Question: i m working on website i have designed 3 html pages now i want to connect these pages by 'button click' on them , for example if user select one option from drop down menu and click on it , it will go to the next html page etc.
for example , am trying to show similar example in below image
If one option select 'To' field and one from 'From' field then click on search , it should move to next page

My Html Try :
'''
</form>
<p class="h2">Quick Search</p>
<div class="sb2_opts">
<p>
</p>
<form method="post" action="flights.html" >
<p>Enter your source and destination.</p>
<p>
From:</p>
<select name="from">
<option value="Islamabad">Islamabad</option>
<option value="Lahore">Lahore</option>
<option value="murree">Murree</option>
<option value="Muzaffarabad">Muzaffarabad</option>
</select>
<p>
To:</p>
<select name="To">
<option value="Islamabad">Islamabad</option>
<option value="Lahore">Lahore</option>
<option value="murree">Murree</option>
<option value="Muzaffarabad">Muzaffarabad</option>
</select>
<input type="submit" value="search" />
</form>
</form> </table>
'''
in this code after every different entry in dropdown menu and click on search button will open different html page. Can anyone give me a clue if I do it in PHP then how ? any link or example is highly appreciated.
Thank you
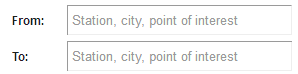
Answer: You have a few options.
1. You could update the action of the form based upon the select you care about or
2. You could redirect or include from a processing page
The second option is better because it reduces redundant processing code on the different pages, so on the processing page, you check which select option was passed and either include the HTML page you want or redirect to it using the 'header("Location:");' function in php.
Based on this, you would set the form action to something like "flights-processing.php". In flights-processing.php would be:
'''
<?php
$from = isset($_POST['from'])?$_POST['from']:'';
$to = isset($_POST['to'])?$_POST['to']:'';
if( $from =='Islamabad'){
if($to == 'Lahore'){
header('Location: islma-lahore.html');
}
?>
'''
With additional logic for each to/from and also if one or both were not selected. This is a very simple example and there are better ways to do it, but it would work.